Interaction volume radius: 10 \u00c5
Interaction volume height: 40 \u00c5
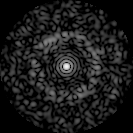
Disorder parameter: 0.8401